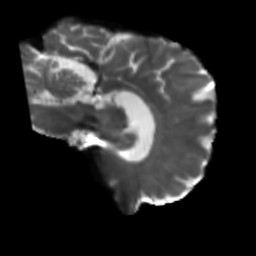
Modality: T2w
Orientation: sagittal
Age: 64
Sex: male
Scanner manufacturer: siemens
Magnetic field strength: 3 T
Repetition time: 5.25 s
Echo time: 0.08 s